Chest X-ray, AP view. Patient: 57 years old, sex F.
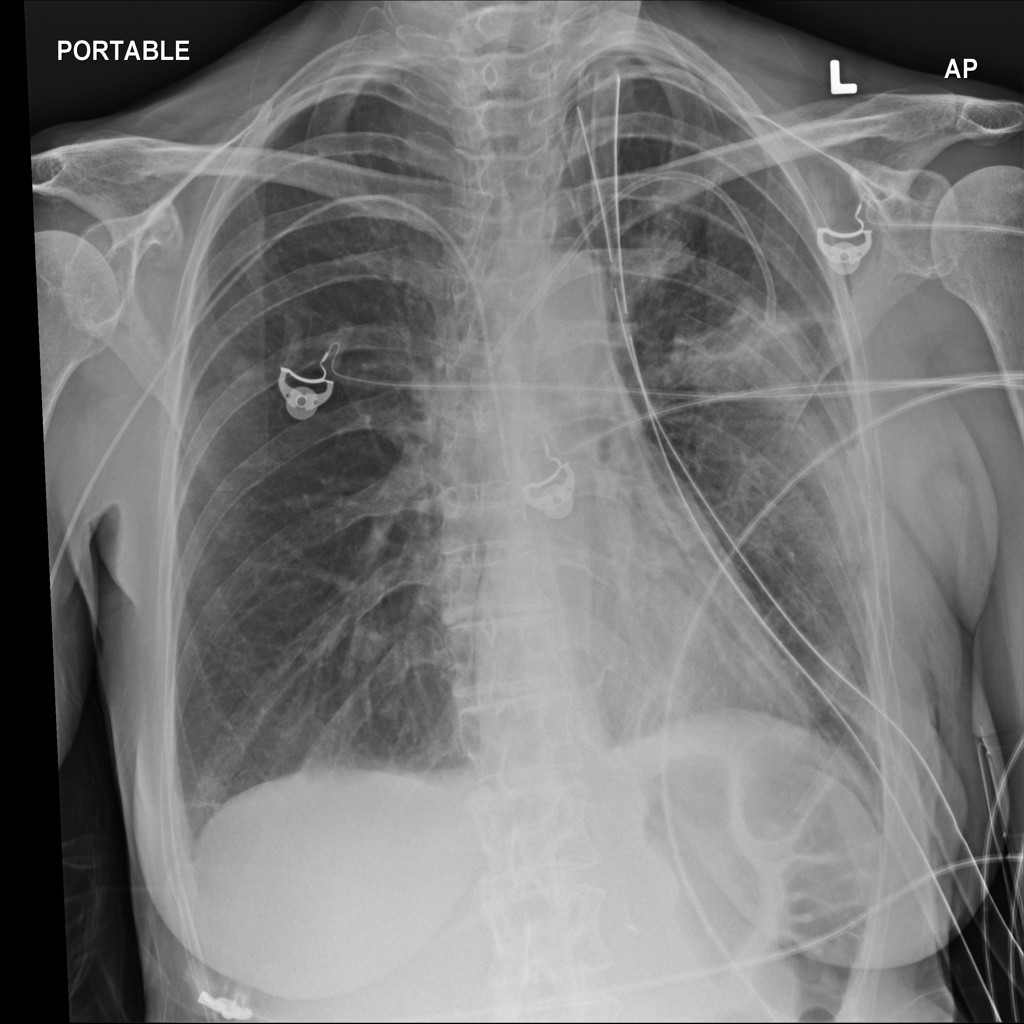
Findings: Atelectasis, Pneumothorax